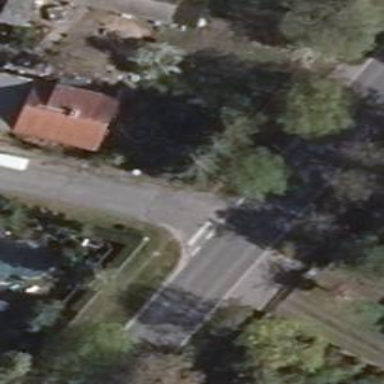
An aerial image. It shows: Smoothly paved residential road.